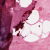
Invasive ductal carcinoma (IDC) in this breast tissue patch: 0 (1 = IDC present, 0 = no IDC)